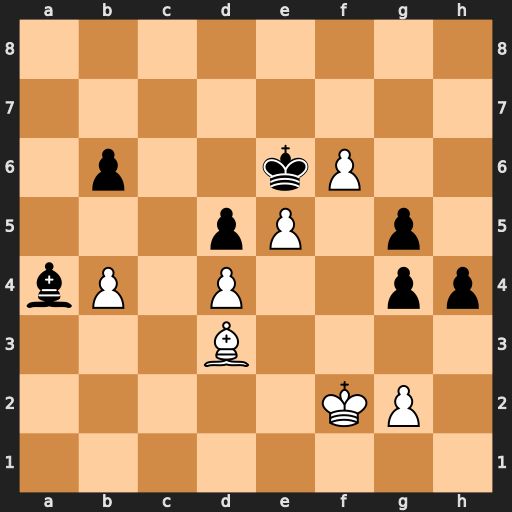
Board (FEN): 8/8/1p2kP2/3pP1p1/bP1P2pp/3B4/5KP1/8
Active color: w
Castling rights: -
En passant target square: -
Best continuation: Bf5+ Kxf5 f7